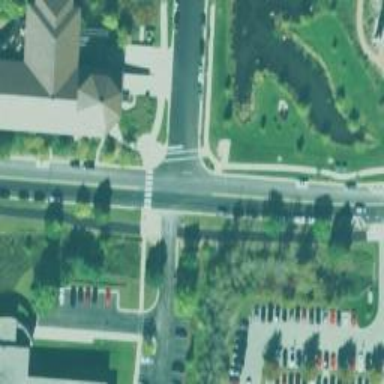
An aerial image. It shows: Uncontrolled crossing on footway.